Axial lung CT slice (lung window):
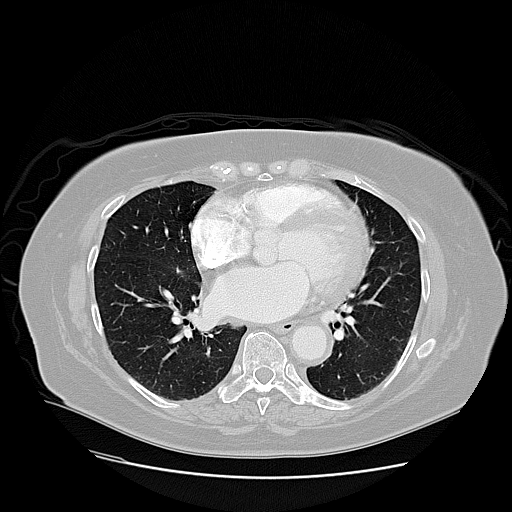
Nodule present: no